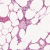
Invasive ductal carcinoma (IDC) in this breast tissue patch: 0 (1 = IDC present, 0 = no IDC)